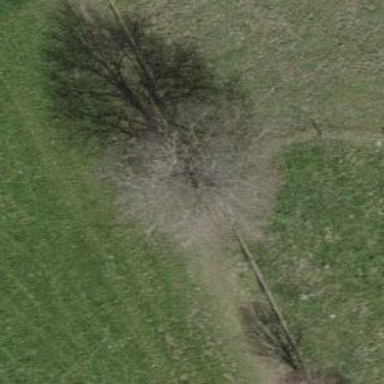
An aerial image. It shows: Broadleaved tree with lush leaves.